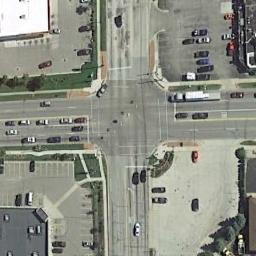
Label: intersection